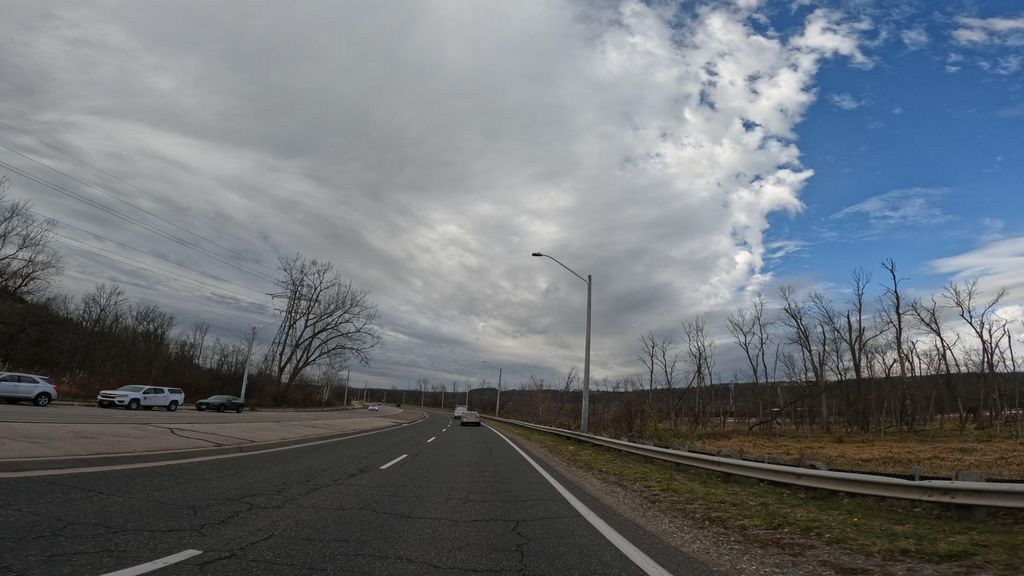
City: hamilton